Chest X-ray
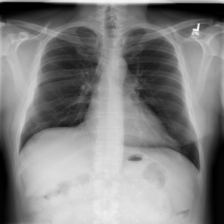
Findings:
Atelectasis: negative
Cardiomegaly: negative
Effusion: negative
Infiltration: negative
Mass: negative
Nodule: negative
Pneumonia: negative
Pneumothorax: negative
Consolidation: negative
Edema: negative
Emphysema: negative
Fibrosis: negative
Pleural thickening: negative
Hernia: negative